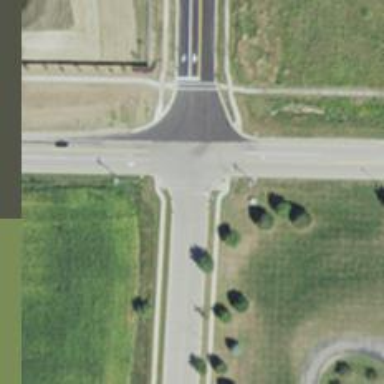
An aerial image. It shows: Stop road.